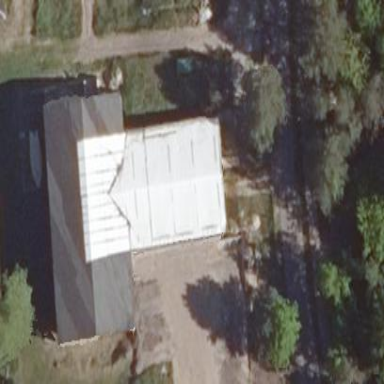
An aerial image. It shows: Part of building.